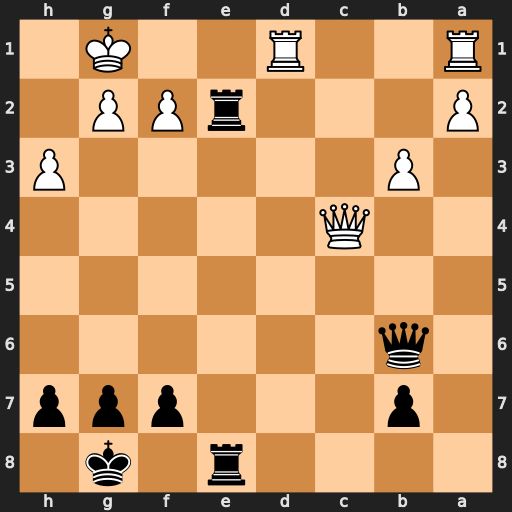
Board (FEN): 4r1k1/1p3ppp/1q6/8/2Q5/1P5P/P3rPP1/R2R2K1
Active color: b
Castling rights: -
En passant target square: -
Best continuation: Qxf2+ Kh2 Qxg2#